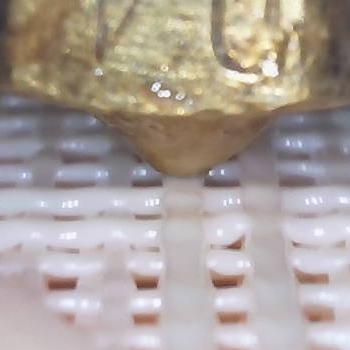
Flow rate: 158%